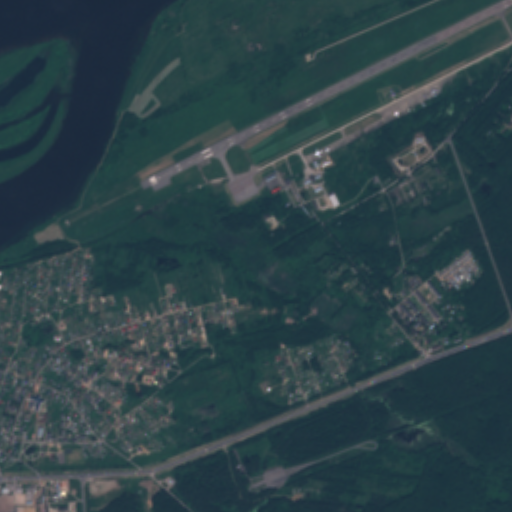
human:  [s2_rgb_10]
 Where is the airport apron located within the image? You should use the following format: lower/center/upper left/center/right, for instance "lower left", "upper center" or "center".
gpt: The airport apron is located in the upper right of the image.
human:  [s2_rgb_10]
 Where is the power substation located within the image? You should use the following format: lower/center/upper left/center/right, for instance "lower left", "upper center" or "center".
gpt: The power substation is located in the lower left of the image.
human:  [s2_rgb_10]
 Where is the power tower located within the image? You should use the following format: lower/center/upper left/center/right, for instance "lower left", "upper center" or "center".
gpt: The power tower is located in the lower left of the image.
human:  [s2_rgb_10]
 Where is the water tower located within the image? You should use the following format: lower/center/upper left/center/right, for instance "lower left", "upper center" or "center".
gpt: The water tower is located in the center right of the image.
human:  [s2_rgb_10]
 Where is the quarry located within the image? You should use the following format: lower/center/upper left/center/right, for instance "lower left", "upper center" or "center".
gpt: There is no quarry in the image.